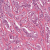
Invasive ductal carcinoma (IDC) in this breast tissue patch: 1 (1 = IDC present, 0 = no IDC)